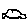
Label: car